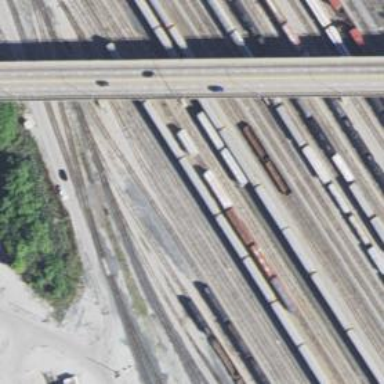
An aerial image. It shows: Railway yard used for servicing trains.